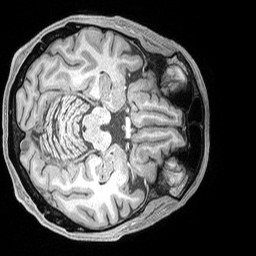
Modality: T1w
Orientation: axial
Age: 39
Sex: male
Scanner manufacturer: siemens
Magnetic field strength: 3 T
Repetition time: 2.53 s
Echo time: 0.00164 s